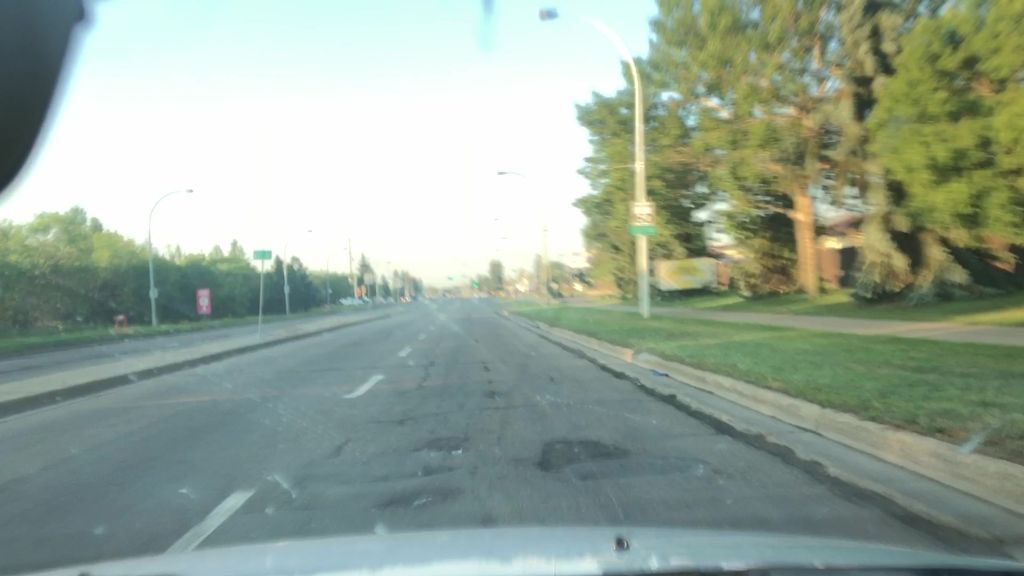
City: edmonton